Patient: sex M, age 50
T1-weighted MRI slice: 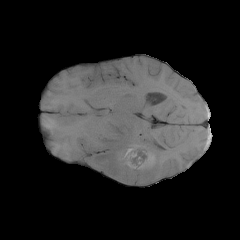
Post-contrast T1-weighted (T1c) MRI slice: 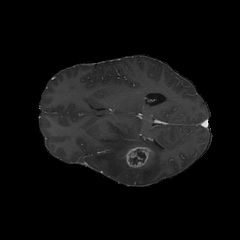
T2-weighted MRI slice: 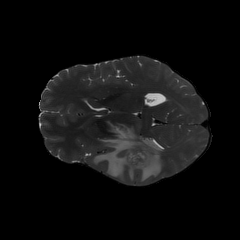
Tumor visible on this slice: yes
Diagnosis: Glioblastoma, IDH-wildtype
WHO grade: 4